Interaction volume radius: 5 \u00c5
Interaction volume height: 45 \u00c5
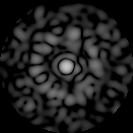
Disorder parameter: 0.8537